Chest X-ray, PA view. Patient: 75 years old, sex M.
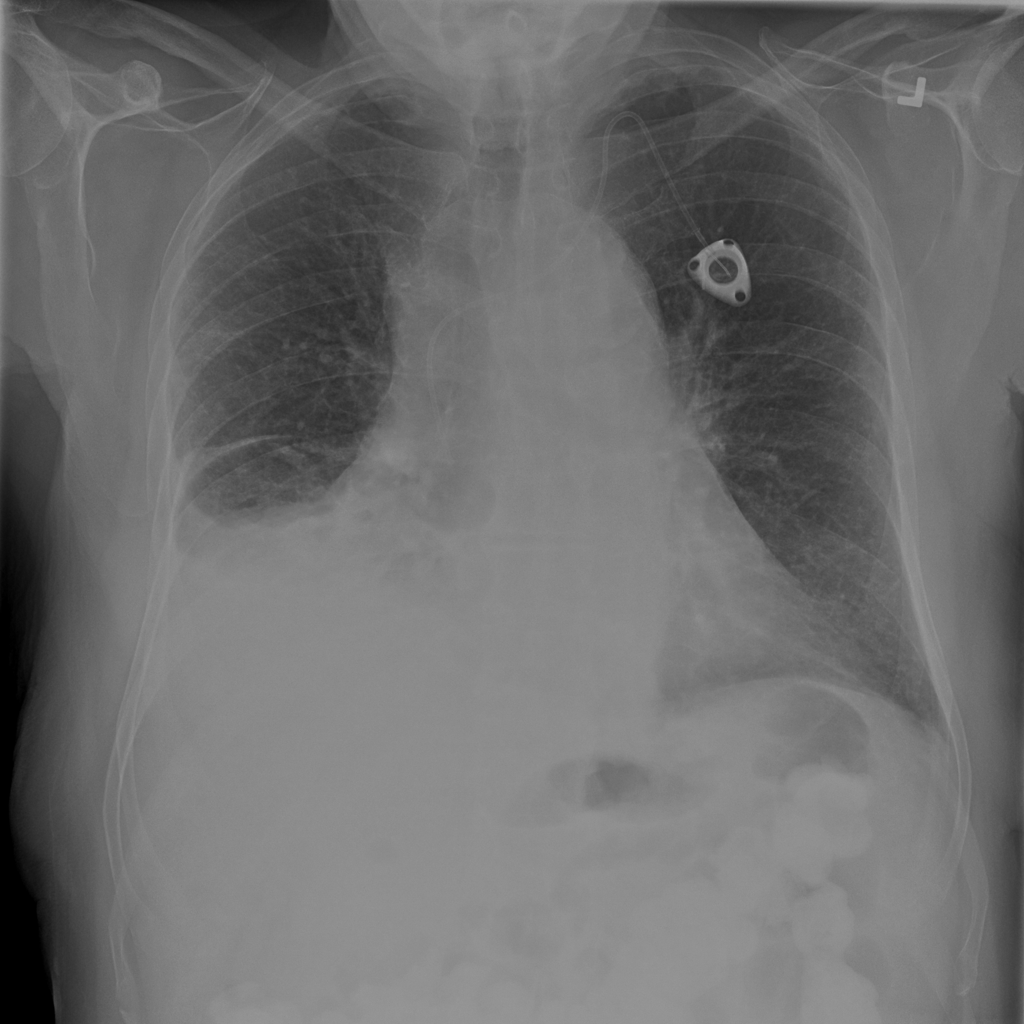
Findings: Effusion